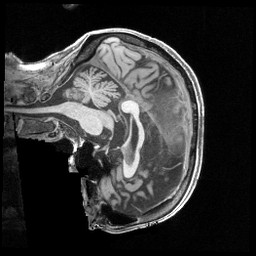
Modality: T1w
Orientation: sagittal
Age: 74
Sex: female
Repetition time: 2.4 s
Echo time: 0.00222 s